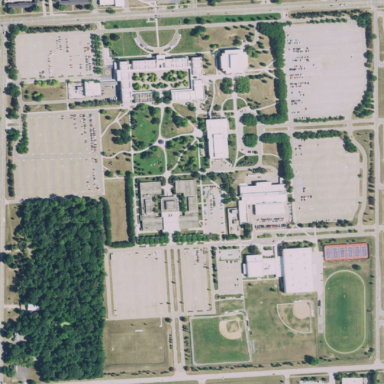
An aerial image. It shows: College.